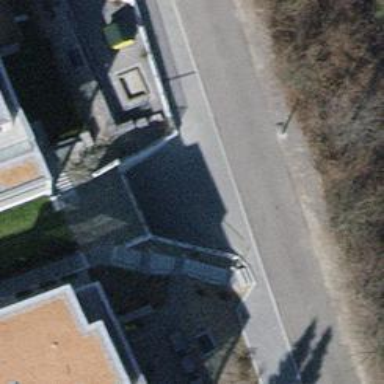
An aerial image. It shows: Parking entrance.